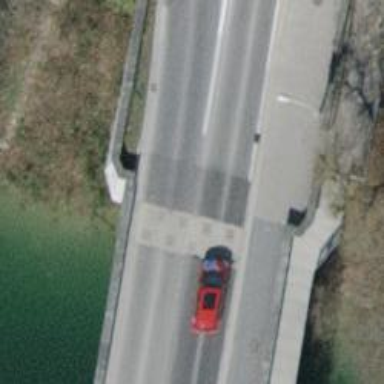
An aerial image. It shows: Primary highway bridge with separate asphalt sidewalks and cycleways.